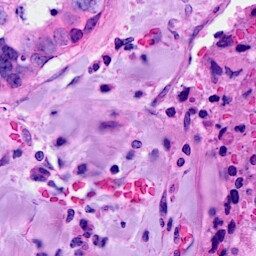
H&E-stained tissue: Breast